Aerial crown-view tile of a tropical tree (Barro Colorado Island, Panama), acquired 20241112:
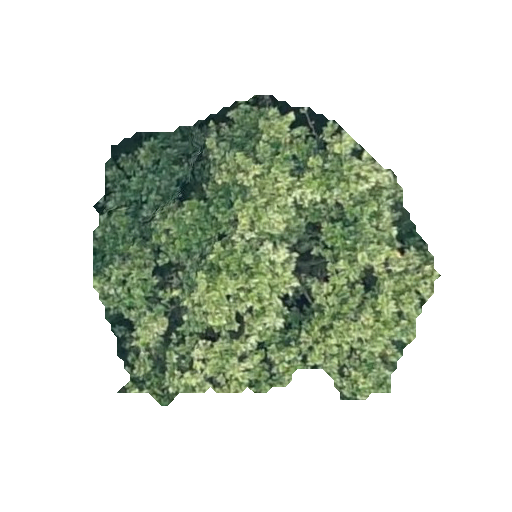
Species: Anacardium excelsum
GBIF accepted scientific name: Anacardium excelsum
Crown area: 124.305 m²